Question: Using storyboard, I made this 'UITableViewController':

Ok, when I start search, in 'searchBarShouldBeginEditing:' I will hide navigation bar and show the scope bar:
'''
- (BOOL)searchBarShouldBeginEditing:(UISearchBar *)searchBar {
[self.mySearchBar setShowsScopeBar:YES];
[self.mySearchBar sizeToFit];
[self.mySearchBar setShowsCancelButton:YES animated:YES];
[self.navigationController setNavigationBarHidden:YES animated:YES];
return YES;
}
'''
But the first cell of table is hidden behind the scope bar. I think I need increase the table header, but how I do this? Or have some other way to fix it?
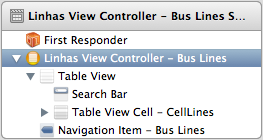
Answer: Answering my own question, looking a little further I found a solution that seems most correct, which is using 'UISearchDisplayController'. Here is the tutorial I followed: <URL>
Using this way, he hides the navigation bar and displays the scope without the need for additional codes and without the problem of the first cell being hidden.